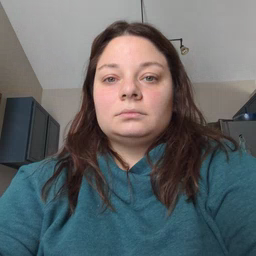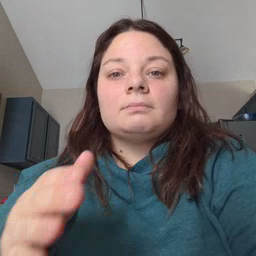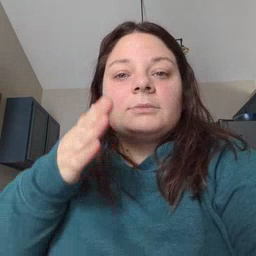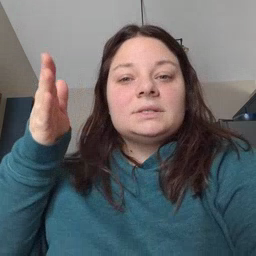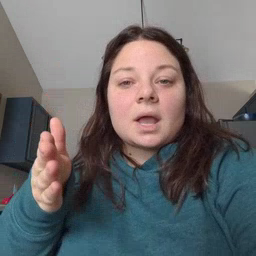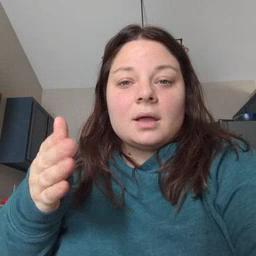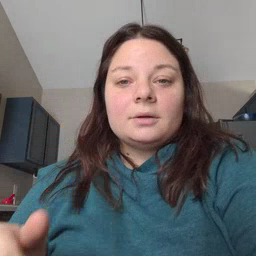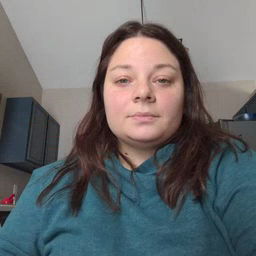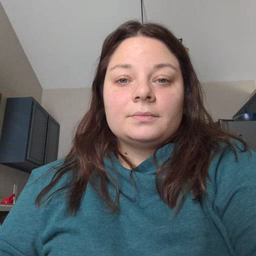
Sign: beside